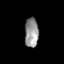
Tissue: prostate
Cell type: Epithelial cells
Senescence score: 0.2947
Nuclear area (px): 398
Mean DAPI intensity: 147.442